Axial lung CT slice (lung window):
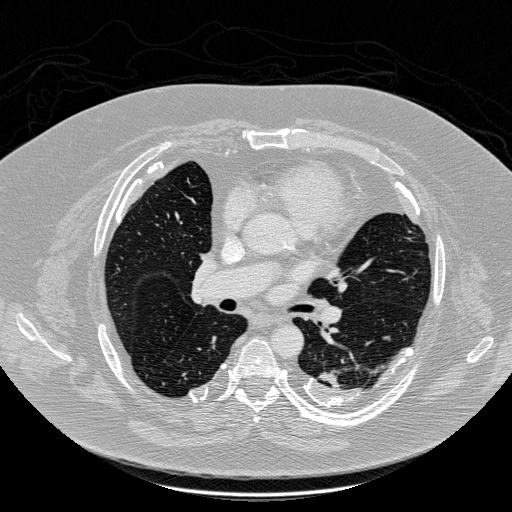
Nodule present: yes
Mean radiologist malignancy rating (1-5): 2.667